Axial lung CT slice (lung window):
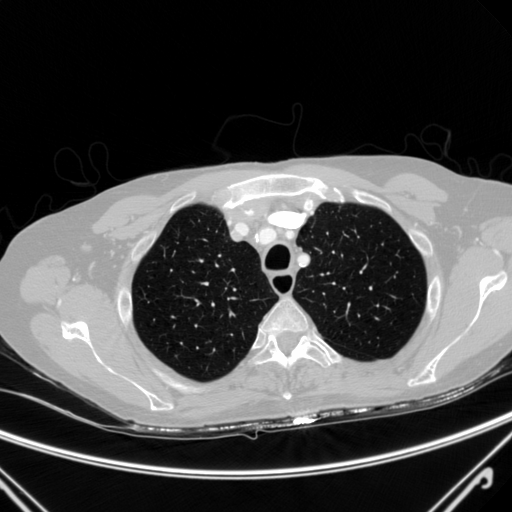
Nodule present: no